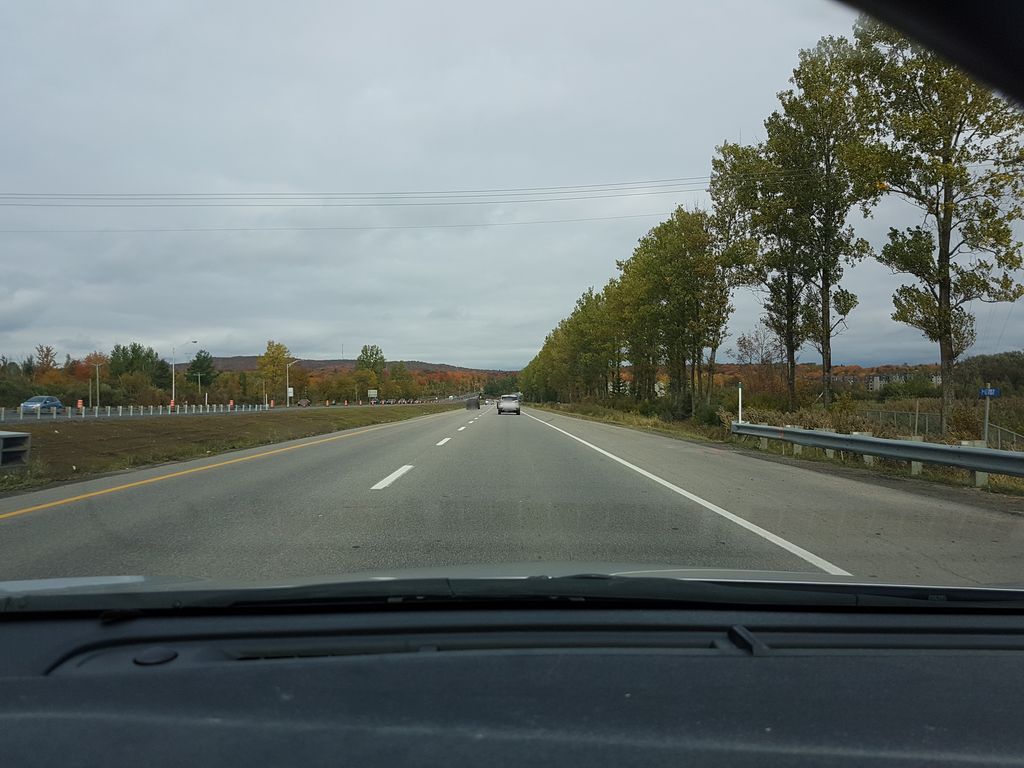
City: quebec_city